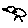
Label: bird